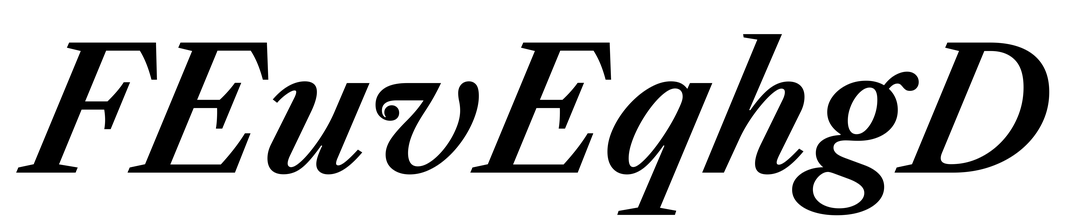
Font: LibreCaslonText-Italic_SemiBold_Italic